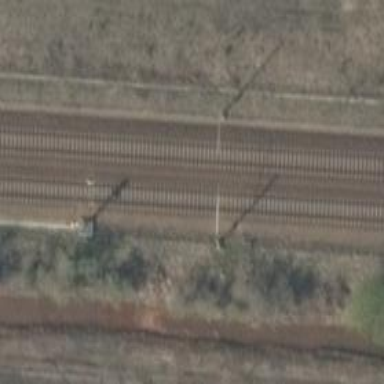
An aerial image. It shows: Milestone along the railway track with catenary mast.